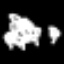
Label: leaf